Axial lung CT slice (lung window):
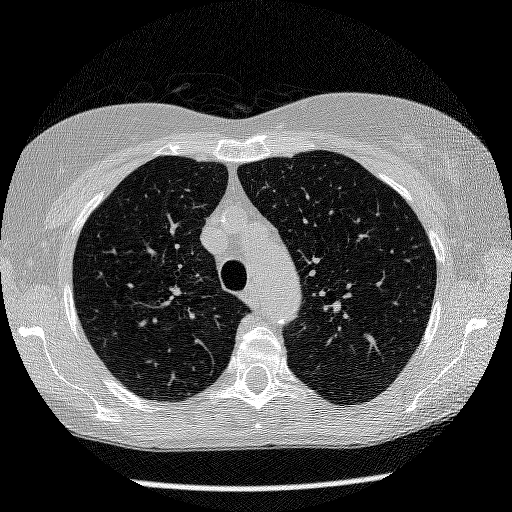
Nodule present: no